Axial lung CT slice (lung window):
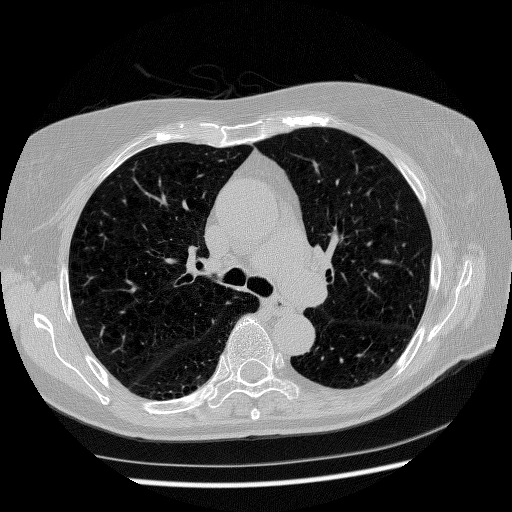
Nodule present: no